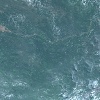
Label: land